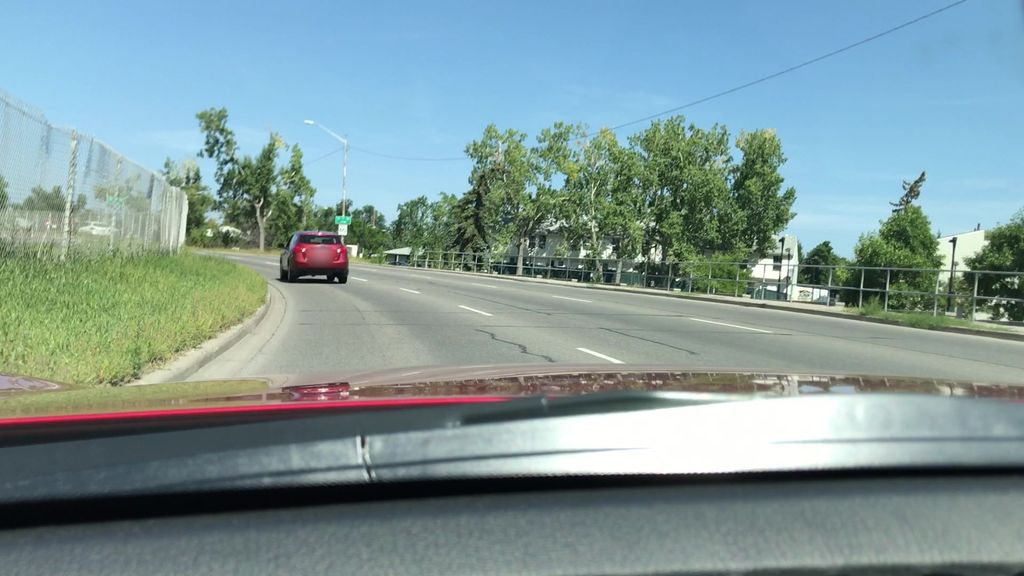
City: calgary